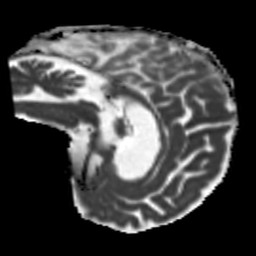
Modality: MD
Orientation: sagittal
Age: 69
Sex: male
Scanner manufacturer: siemens
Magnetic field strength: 3 T
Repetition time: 5.25 s
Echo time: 0.08 s